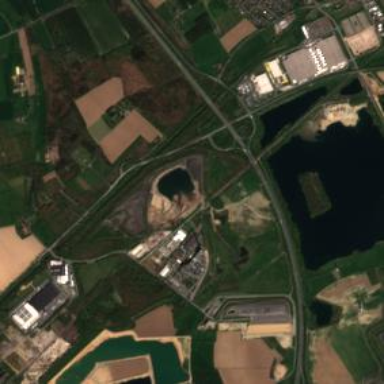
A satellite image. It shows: Quarry area.